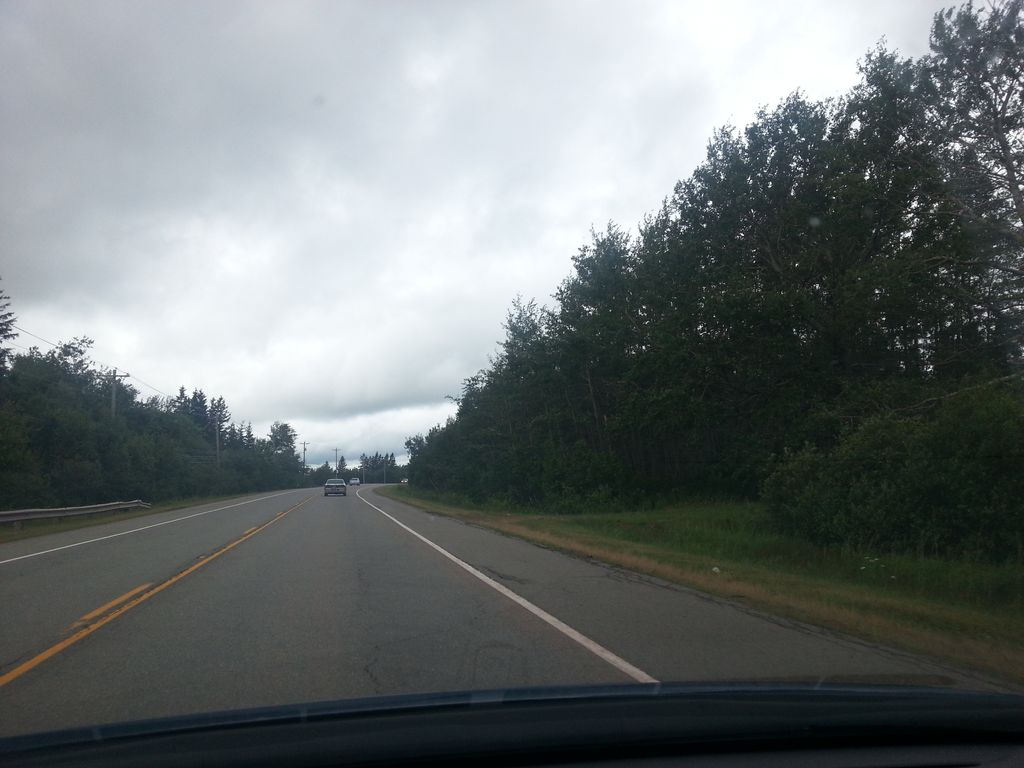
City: charlottetown